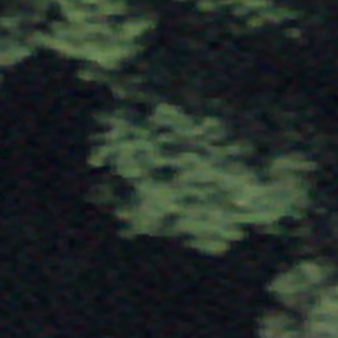
Label: other